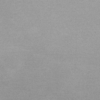
Label: dusty